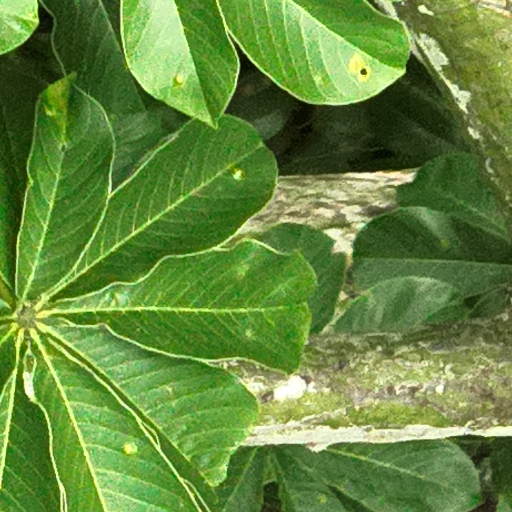
Species: Pseudobombax septenatum
GBIF accepted scientific name: Pseudobombax septenatum
Crown area (m\u00b2): 276.529